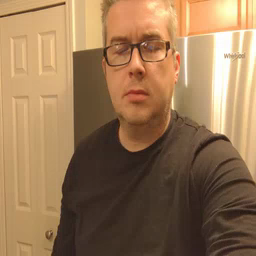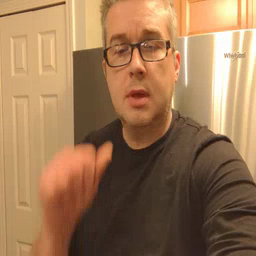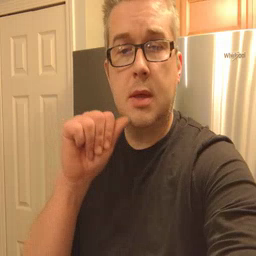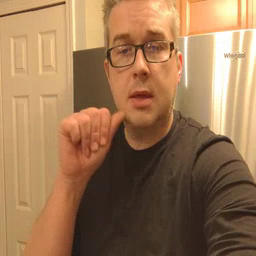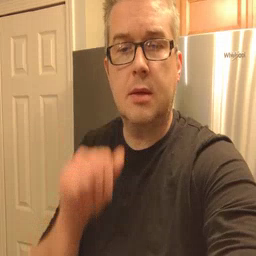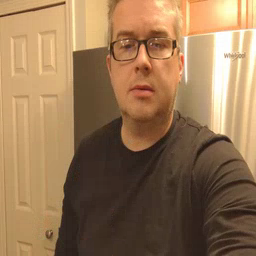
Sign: aunt